Field crop: maize
Growth stage: 1
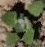
Species: chenopodium